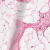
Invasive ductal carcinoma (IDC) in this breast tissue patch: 0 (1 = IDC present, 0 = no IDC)